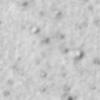
Label: no_change